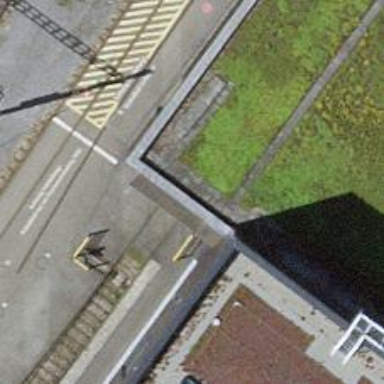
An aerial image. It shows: Railway yard with one track.